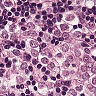
Metastatic tissue present: yes